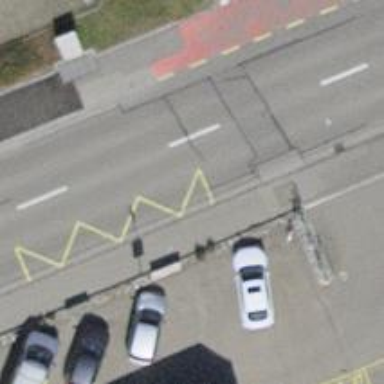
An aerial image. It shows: Bus stop with platform for public transport.